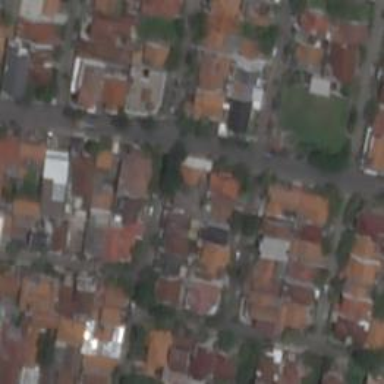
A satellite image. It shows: Residential road.